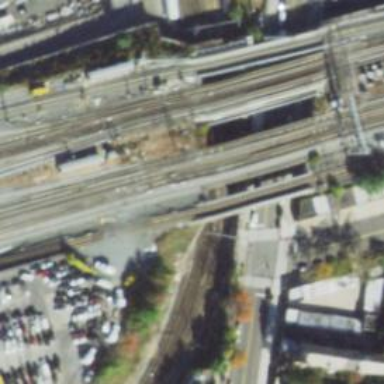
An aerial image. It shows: Electrified rail railway.